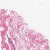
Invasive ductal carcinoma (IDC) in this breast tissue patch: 0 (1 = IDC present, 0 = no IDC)